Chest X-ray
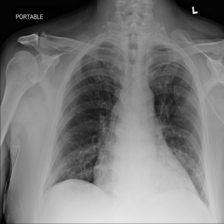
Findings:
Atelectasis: negative
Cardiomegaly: negative
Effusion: negative
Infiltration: positive
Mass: negative
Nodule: negative
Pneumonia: negative
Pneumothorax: negative
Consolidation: negative
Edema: negative
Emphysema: negative
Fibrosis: negative
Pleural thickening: negative
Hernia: negative